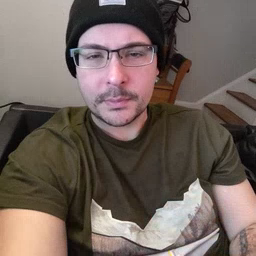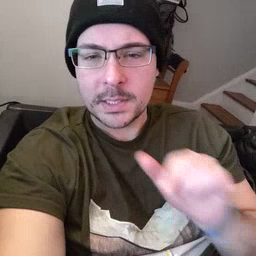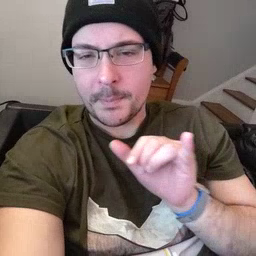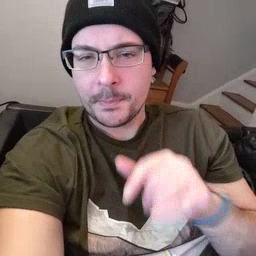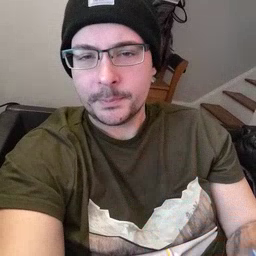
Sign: same